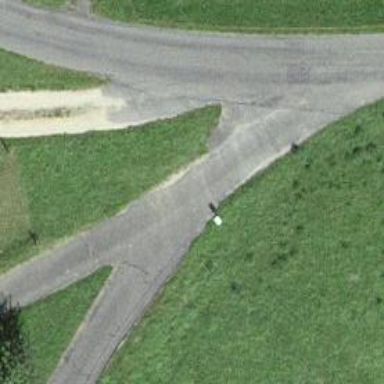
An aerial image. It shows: Asphalt driveway designated as service road.